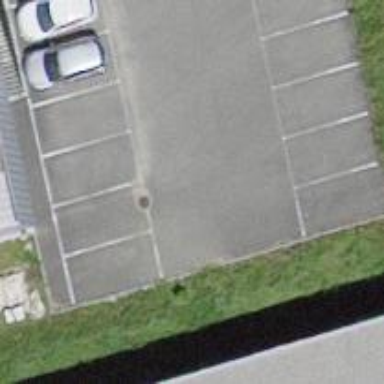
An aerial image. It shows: Parking aisle designated as service road.